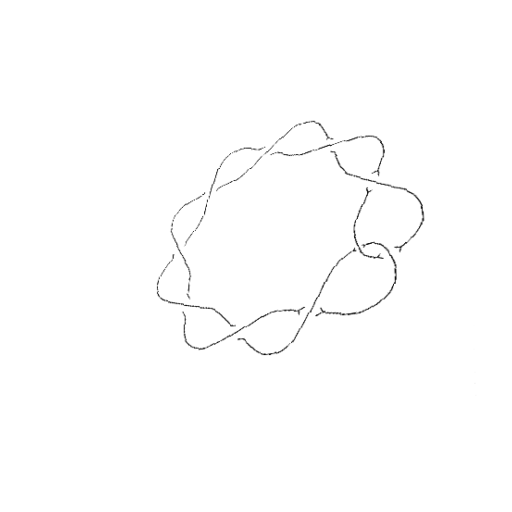
Crossing number: 10